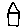
Label: house